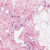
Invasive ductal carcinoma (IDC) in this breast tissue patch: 0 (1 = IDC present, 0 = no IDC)